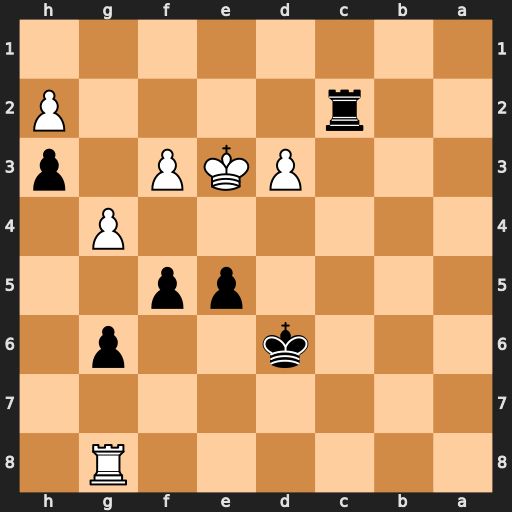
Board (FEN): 6R1/8/3k2p1/4pp2/6P1/3PKP1p/2r4P/8
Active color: b
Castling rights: -
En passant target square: -
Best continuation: f4+ Ke4 Re2#